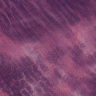
Metastatic tissue present: no